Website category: jobs
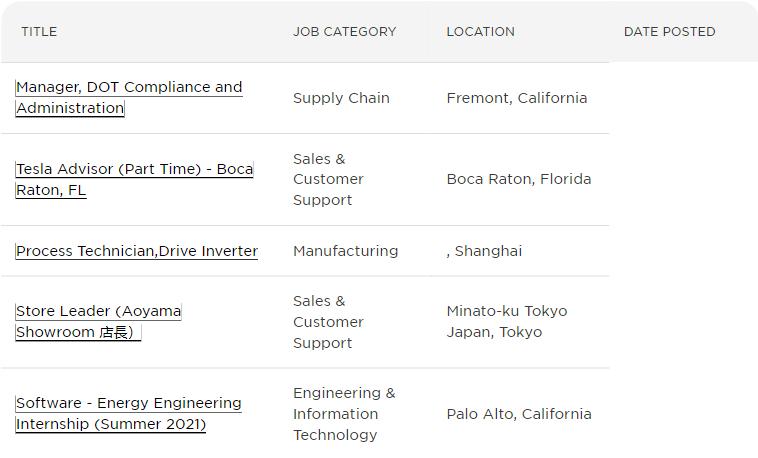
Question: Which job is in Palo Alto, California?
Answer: Software - Energy Engineering Internship (Summer 2021)

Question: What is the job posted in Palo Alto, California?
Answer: Software - Energy Engineering Internship (Summer 2021)

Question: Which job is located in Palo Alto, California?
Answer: Software - Energy Engineering Internship (Summer 2021)

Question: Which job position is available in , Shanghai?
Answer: Process Technician,Drive Inverter

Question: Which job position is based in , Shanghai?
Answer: Process Technician,Drive Inverter

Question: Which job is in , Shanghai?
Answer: Process Technician,Drive Inverter

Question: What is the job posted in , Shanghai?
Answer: Process Technician,Drive Inverter

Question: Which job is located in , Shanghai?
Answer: Process Technician,Drive Inverter

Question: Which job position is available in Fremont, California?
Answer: Manager, DOT Compliance and Administration

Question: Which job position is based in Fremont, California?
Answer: Manager, DOT Compliance and Administration

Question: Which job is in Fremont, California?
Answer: Manager, DOT Compliance and Administration

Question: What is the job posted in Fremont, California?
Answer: Manager, DOT Compliance and Administration

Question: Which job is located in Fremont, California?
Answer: Manager, DOT Compliance and Administration